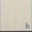
Piece: xx